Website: home-depot
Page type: billing-address
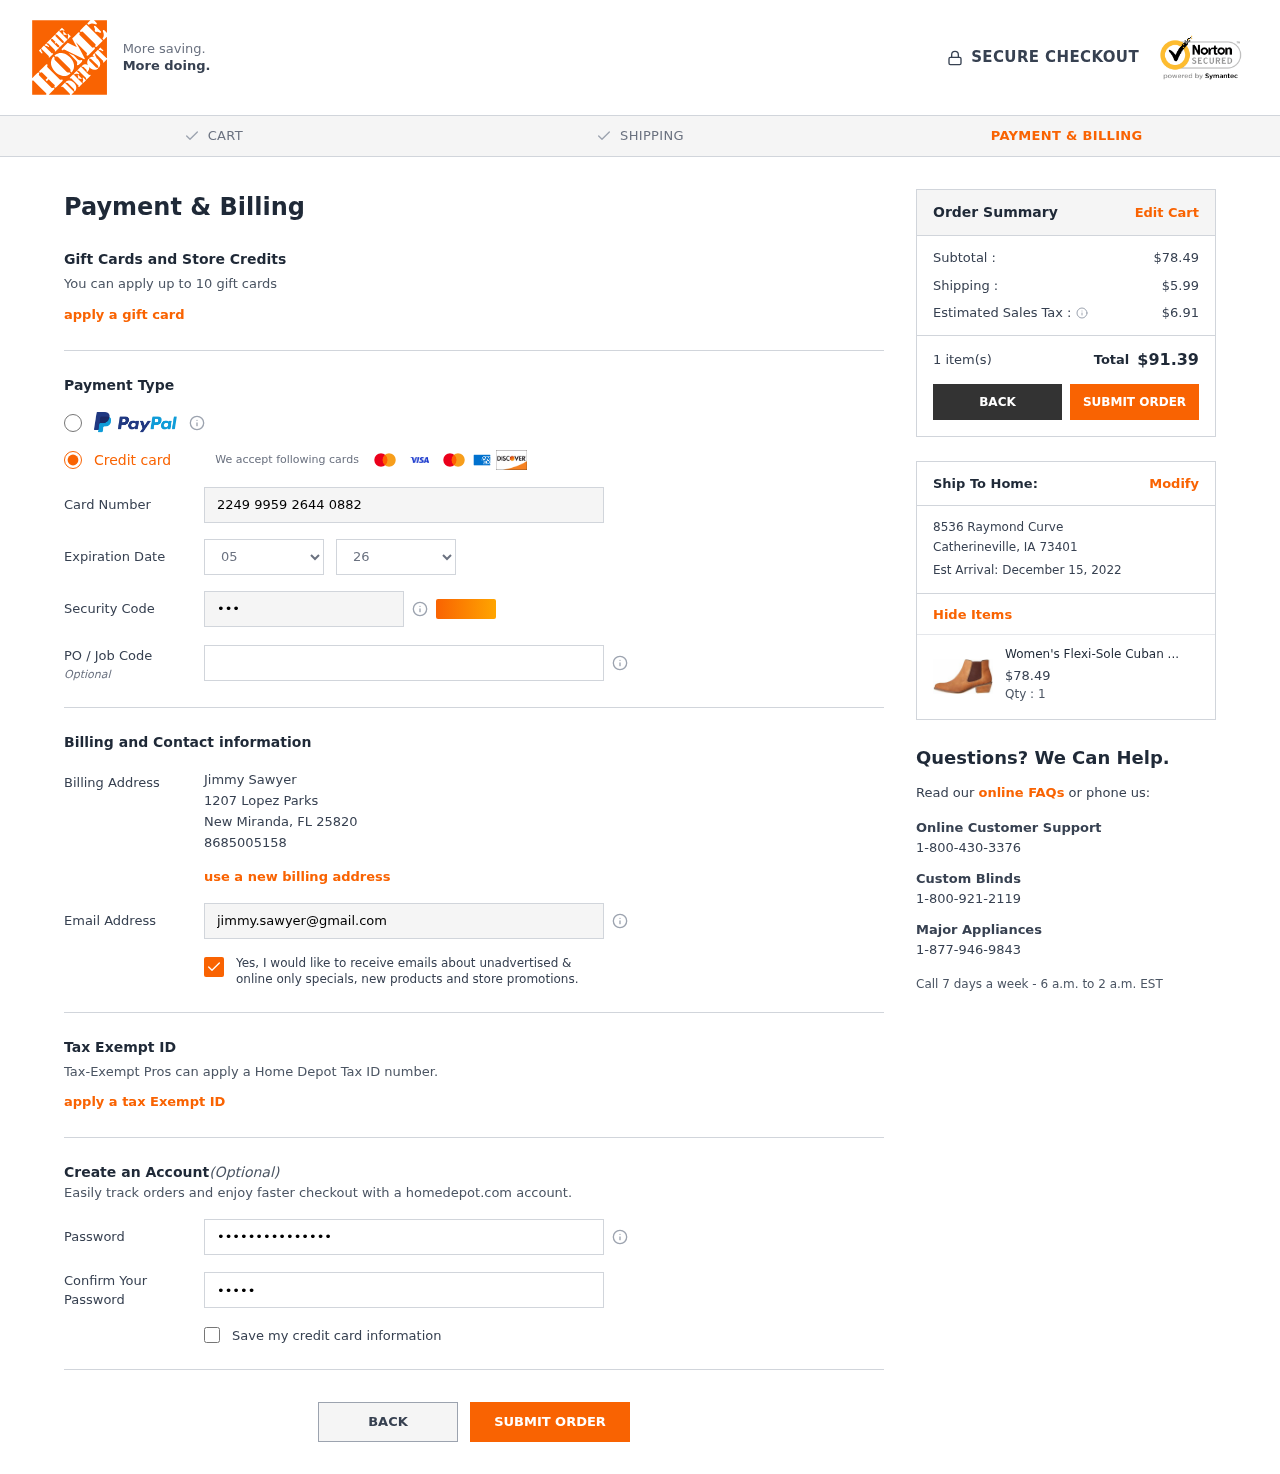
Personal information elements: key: PII_CARD_CVV
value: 313
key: PII_CARD_EXPIRY_MONTH
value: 05
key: PII_CARD_EXPIRY_YEAR
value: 26
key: PII_CARD_NUMBER
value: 2249 9959 2644 0882
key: PII_CITY
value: New Miranda
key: PII_CITY2
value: Catherineville
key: PII_EMAIL
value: jimmy.sawyer@gmail.com
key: PII_FULLNAME
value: Jimmy Sawyer
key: PII_PHONE
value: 8685005158
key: PII_POSTCODE
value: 25820
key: PII_POSTCODE2
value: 73401
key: PII_STATE_ABBR
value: FL
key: PII_STATE_ABBR2
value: IA
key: PII_STREET
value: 1207 Lopez Parks
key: PII_STREET2
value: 8536 Raymond Curve
Product elements: key: PRODUCT1_NAME
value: Women's Flexi-Sole Cuban Heel Chelsea Boots, Brown (Tan Tan), US 8
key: PRODUCT1_PRICE
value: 78.49
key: PRODUCT1_QUANTITY
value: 1
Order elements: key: ORDER_SUBTOTAL
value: $78.49
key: ORDER_SHIPPING_COST
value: $5.99
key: ORDER_TAX
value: $6.91
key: ORDER_NUM_ITEMS
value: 1 item(s)
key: ORDER_TOTAL
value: $91.39
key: ORDER_DELIVERY_DATE
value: Est Arrival: December 15, 2022